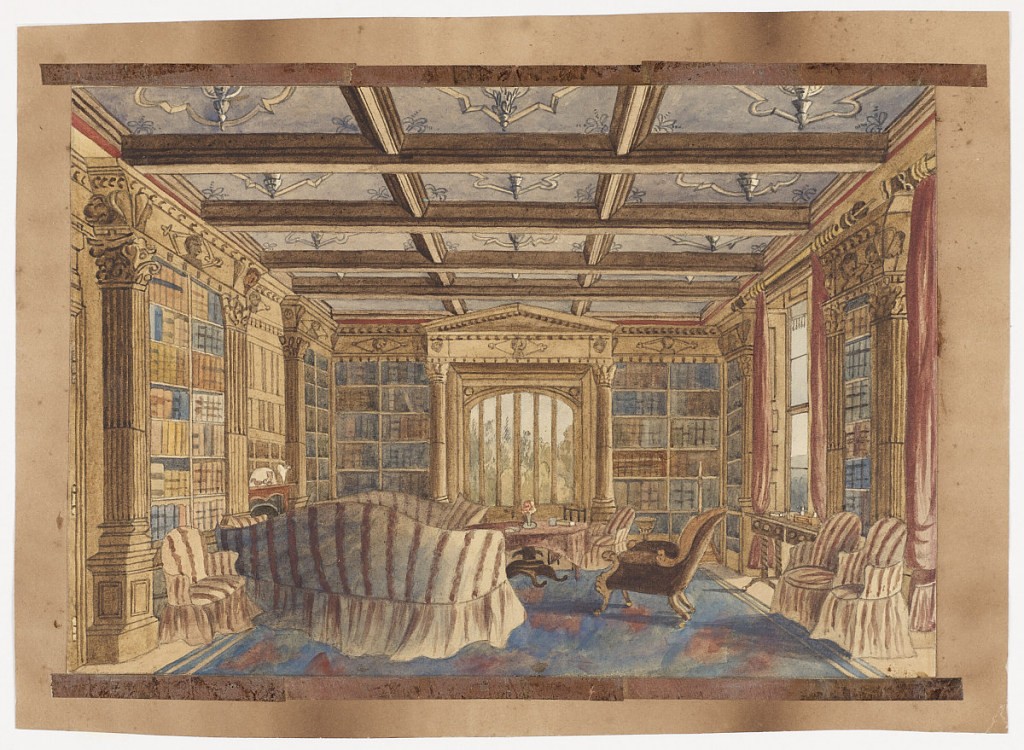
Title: The Library at Dingestow
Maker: Charlotte Bosanquet, British, 1790 – 1852
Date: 1840s
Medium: Brush and watercolor, pen and black ink, graphite on white wove paper
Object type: Drawing
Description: In this view of the library at Dingestow, bookshelves, enclosed by square Corinthian columns and pilasters, line the walls. The frieze with classical busts above the shelves, panelled overmantel and tracery ceiling are inspired by the English Renaissance style of Henry VIII. The seating, slipcovered in red-and-white striped fabric, evokes a comfortable Victorian setting.